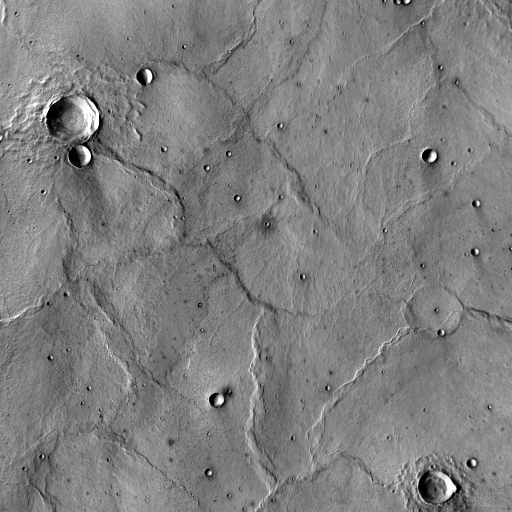
Crater classes present: Background, Other, Layered, Buried